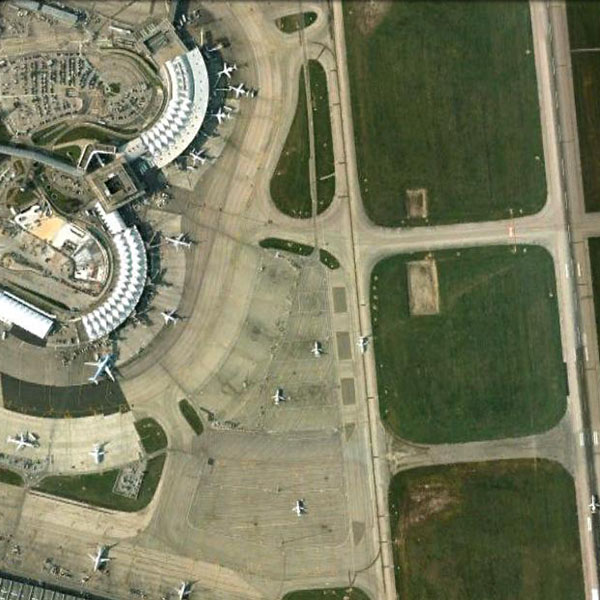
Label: Airport